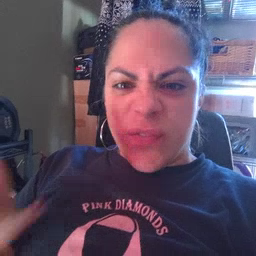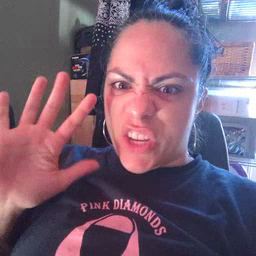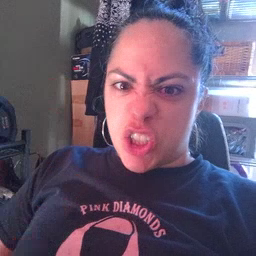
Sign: finish